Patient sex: F
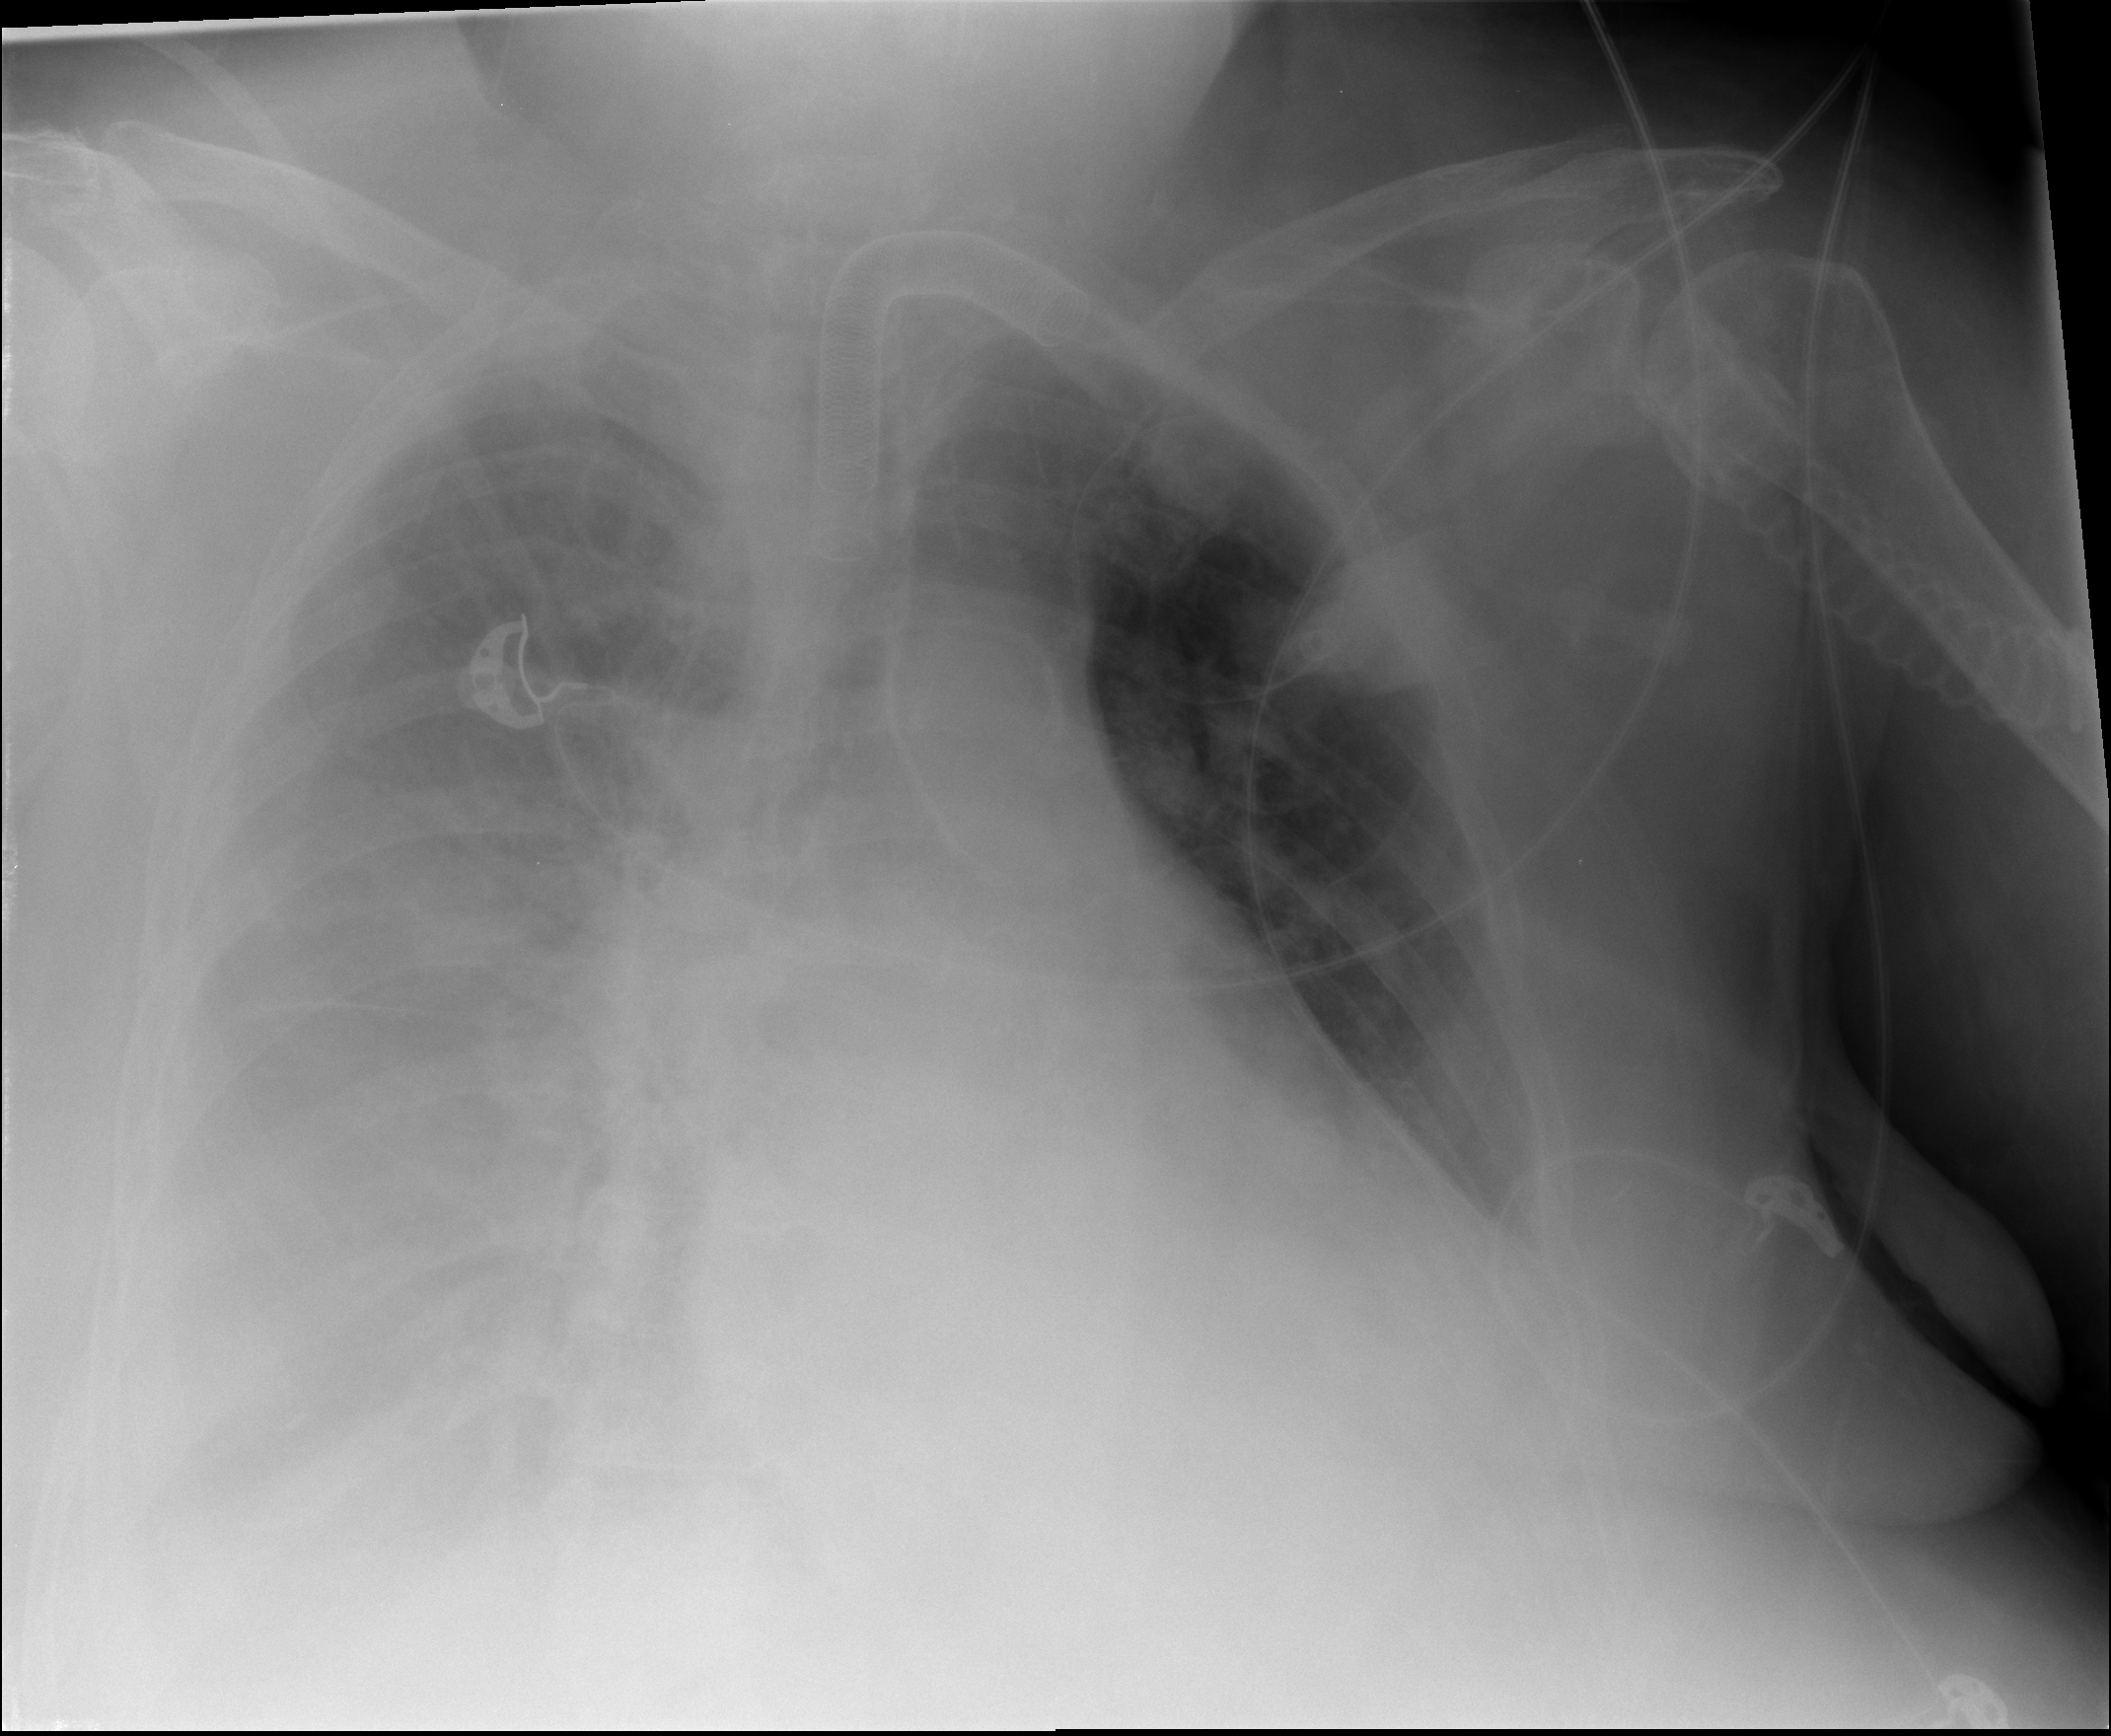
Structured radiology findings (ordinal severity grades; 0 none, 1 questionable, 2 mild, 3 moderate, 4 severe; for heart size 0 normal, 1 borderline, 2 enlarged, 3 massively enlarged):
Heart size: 2
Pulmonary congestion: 0
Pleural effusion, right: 3
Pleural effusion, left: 2
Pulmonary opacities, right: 0
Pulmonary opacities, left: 0
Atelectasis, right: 3
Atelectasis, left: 2